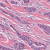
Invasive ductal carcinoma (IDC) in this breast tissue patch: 1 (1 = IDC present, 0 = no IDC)